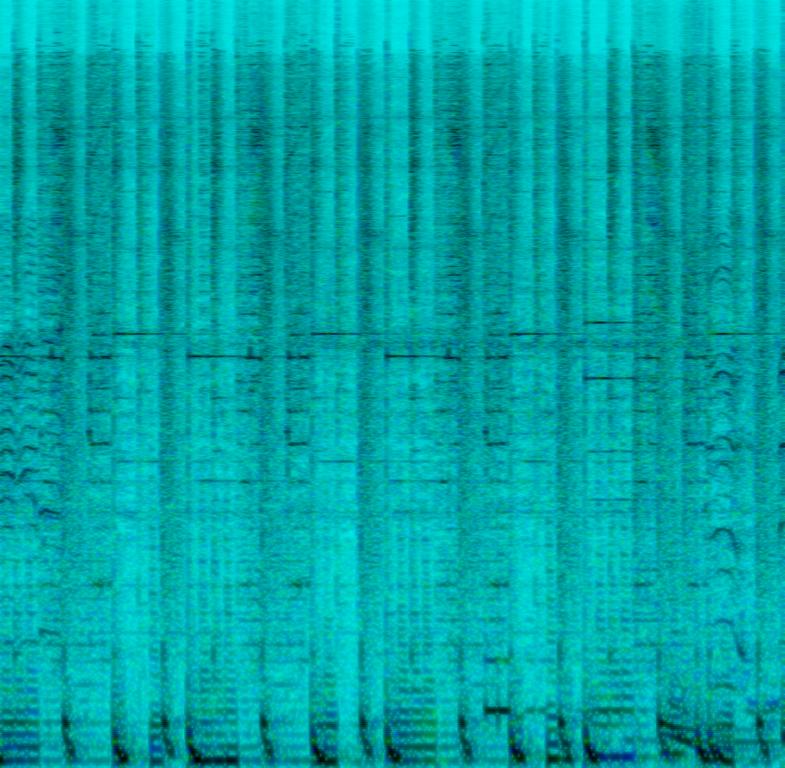
The Electro song features a repetitive male vocal singing over shimmering hi hats, tom rolls, wide claps, groovy kick, pulsating synth lead melody and groovy synth bass, which glues everything together. Even though the vocal is repetitive, it sounds very addictive and energetic in context.